Question: <URL>
'''
<?xml version="1.0" encoding="utf-8"?>
<RelativeLayout xmlns:android="http://schemas.android.com/apk/res/android"
android:layout_width="fill_parent"
android:layout_height="fill_parent"
android:background="@color/bg_listview_grey" >
<eu.erikw.PullToRefreshListView
xmlns:android="http://schemas.android.com/apk/res/android"
android:id="@+id/listView"
android:layout_width="fill_parent"
android:layout_height="fill_parent"
android:layout_marginBottom="6dp"
android:layout_marginLeft="6dp"
android:layout_marginRight="6dp"
android:layout_marginTop="6dp"
android:divider="@color/bg_listview_grey"
android:dividerHeight="6dp"
android:drawSelectorOnTop="true"
android:scrollbars="none" />
</RelativeLayout>
'''
'''
listView = (PullToRefreshListView) view
.findViewById(R.id.feedListView);
footerView = inflater.inflate(R.layout.footer, listView, false);
feedListView.addFooterView(footerView);
listAdapter = new DefaultFeedAdapter((Activity) getSherlockActivity(),
list_items, listView);
listView.setAdapter(listAdapter);
feedListView.setOnScrollListener(new OnScrollListener() {
public void onScrollStateChanged(AbsListView view, int scrollState) {
}
public void onScroll(AbsListView view, int firstVisibleItem,
int visibleItemCount, int totalItemCount) {
// what is the bottom item that is visible
int lastInScreen = firstVisibleItem + visibleItemCount;
// is the bottom item visible & not loading more already ? Load
// more !
if ((lastInScreen == totalItemCount) && totalItemCount >= 3
&& !LoadingNextData && !noMoreItems) {
lastId = listAdapter.values.get(totalItemCount - 3).id;
LoadingNextData = true;
new GetNewItems().execute("" + lastId);
}
}
});
listView.setOnRefreshListener(new OnRefreshListener() {
@Override
public void onRefresh() {
new RefreshList().execute("");
}
});
private class RefreshFeed extends AsyncTask<String, Void, String> {
//adds items at the top of the list if there are any.
//But even without any new items ie.. without touching
//the listView, it breaks.
}
'''

> While loading, it breaks 40% of the bottom listView and when it gets
loaded it breaks some 20% of the listViewand finally shows the whole
listView.
Am I missing something? Please help.
Thank You.
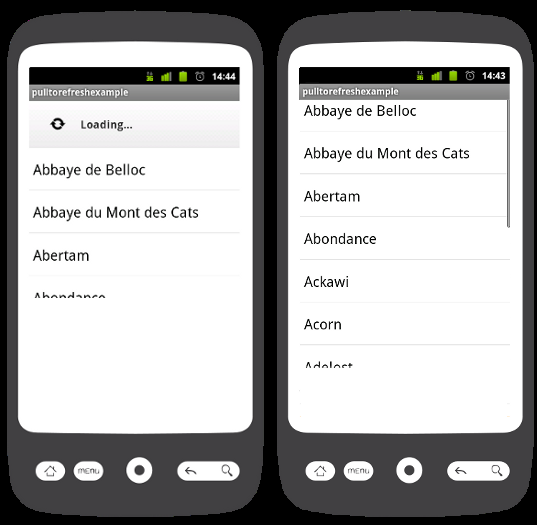
Answer: Not a solution to your problem but use this:
<URL>
Though it says
> PLEASE NOTE, THIS PROJECT IS NO LONGER BEING MAINTAINED
It works flawlessly with smooth interface.
Like @Udi Oshi suggested you can also go with a Gmail Like pull to refresh:
<URL>